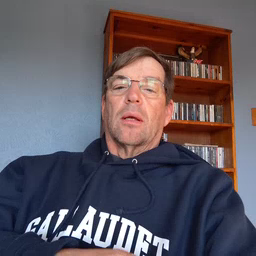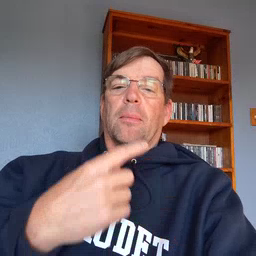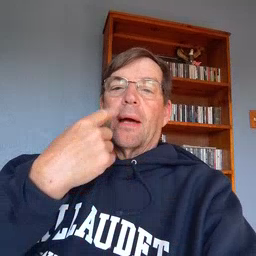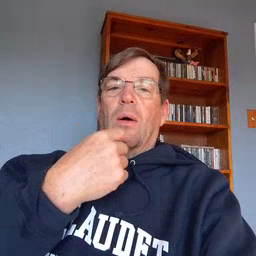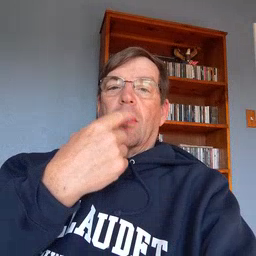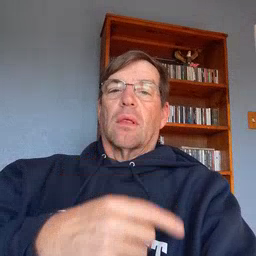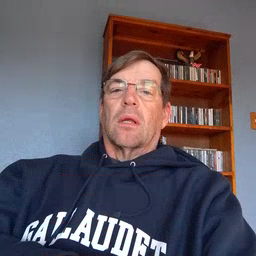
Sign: mouth